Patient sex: M
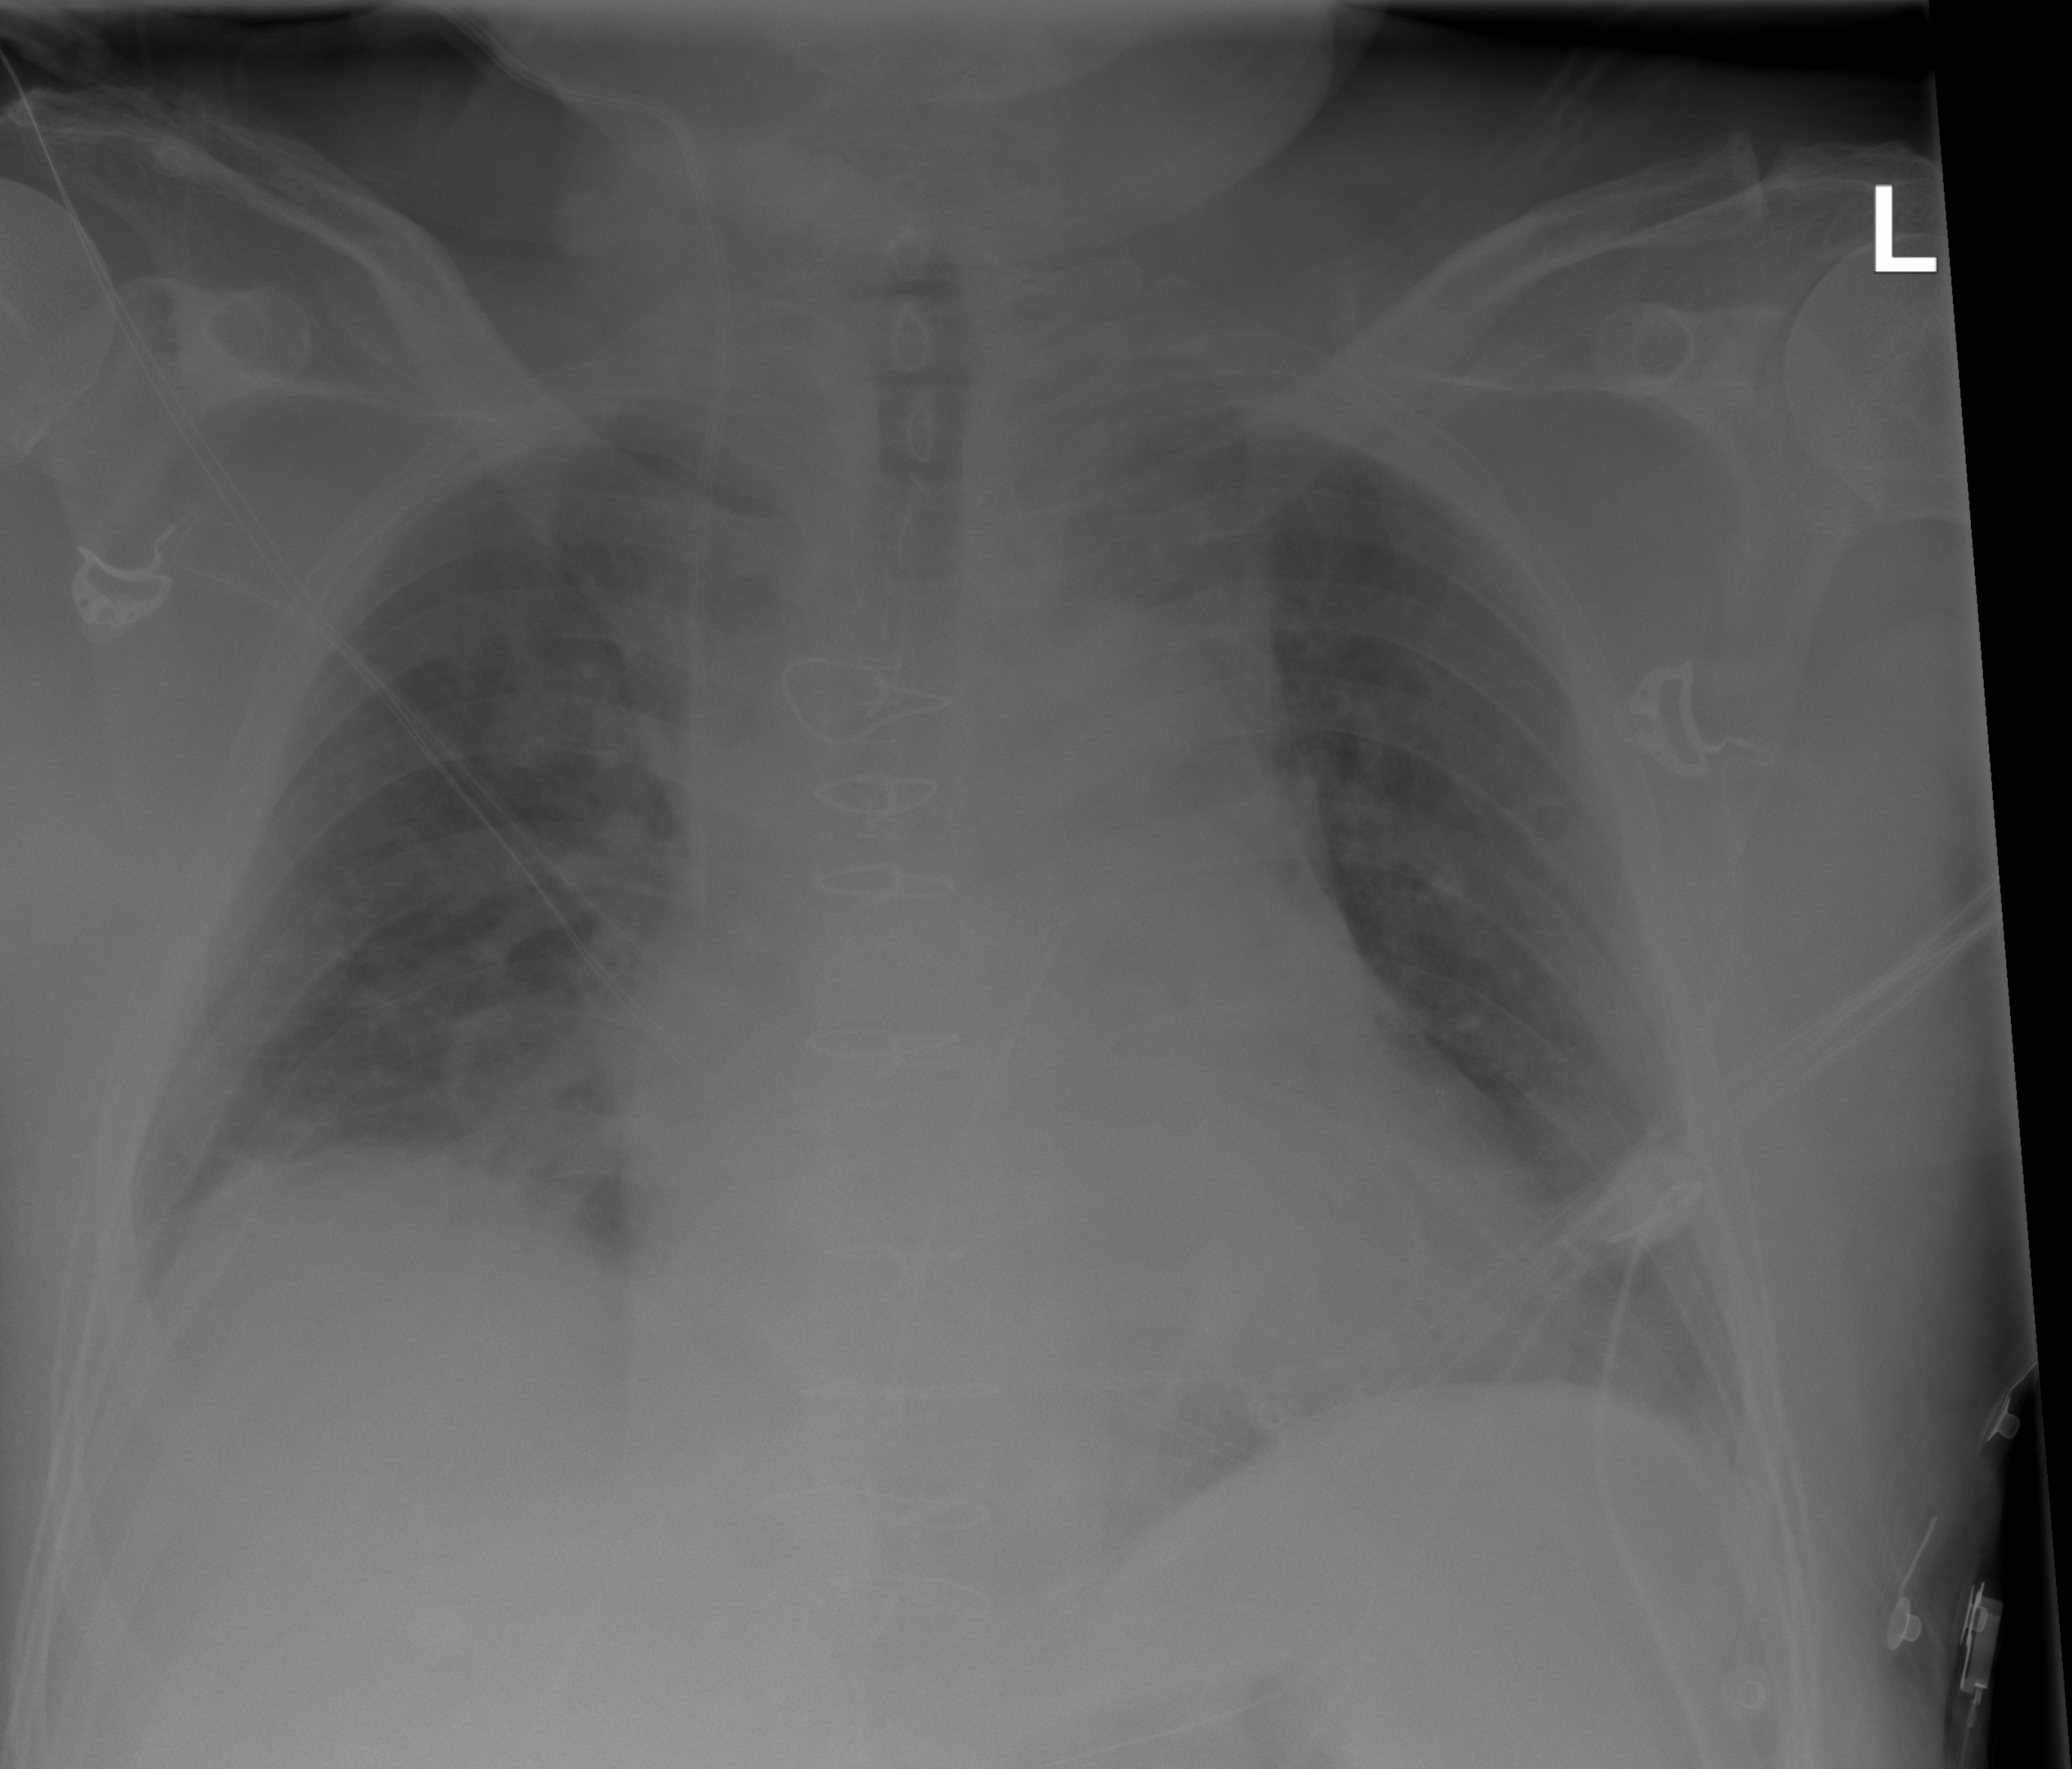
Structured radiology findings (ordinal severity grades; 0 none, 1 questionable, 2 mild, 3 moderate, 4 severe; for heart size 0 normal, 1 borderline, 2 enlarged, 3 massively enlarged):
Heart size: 2
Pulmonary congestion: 2
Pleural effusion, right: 0
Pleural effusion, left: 0
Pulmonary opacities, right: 2
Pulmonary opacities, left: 0
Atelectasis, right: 2
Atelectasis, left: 0